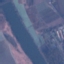
Label: River